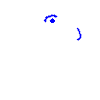
Particle: pion